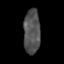
Tissue: skin
Cell type: Epithelial cells
Senescence score: 0.2583
Nuclear area (px): 722
Mean DAPI intensity: 82.533